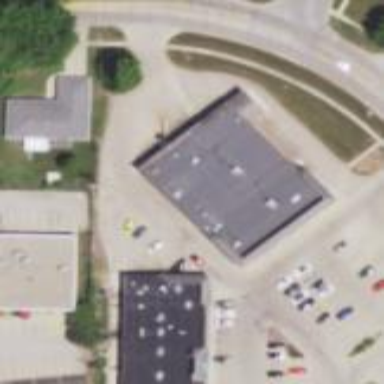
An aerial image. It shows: Retail building.